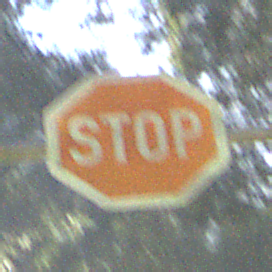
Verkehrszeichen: Stop
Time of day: MorningAfternoon
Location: Outdoor (Nature)
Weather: Clear
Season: NotSpecified
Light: Natural